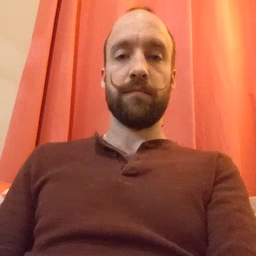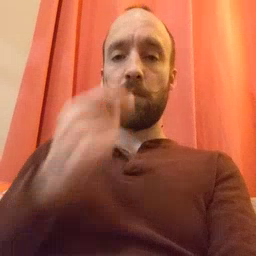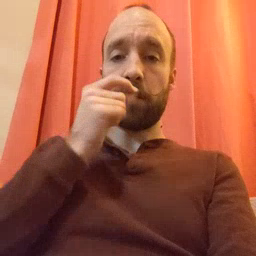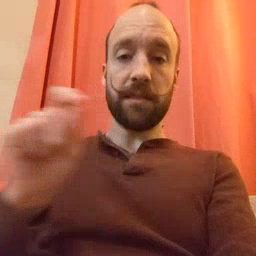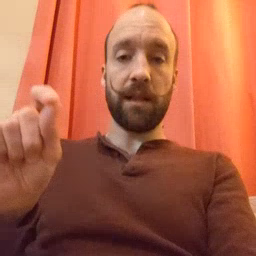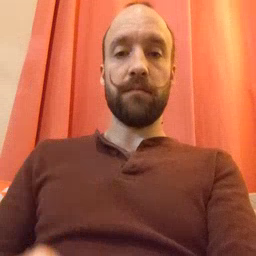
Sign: pencil